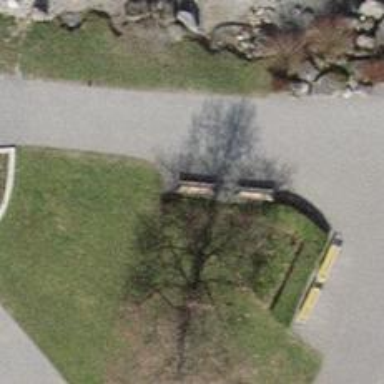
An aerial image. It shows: Bench for seating.